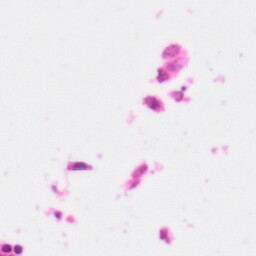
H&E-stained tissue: Colon